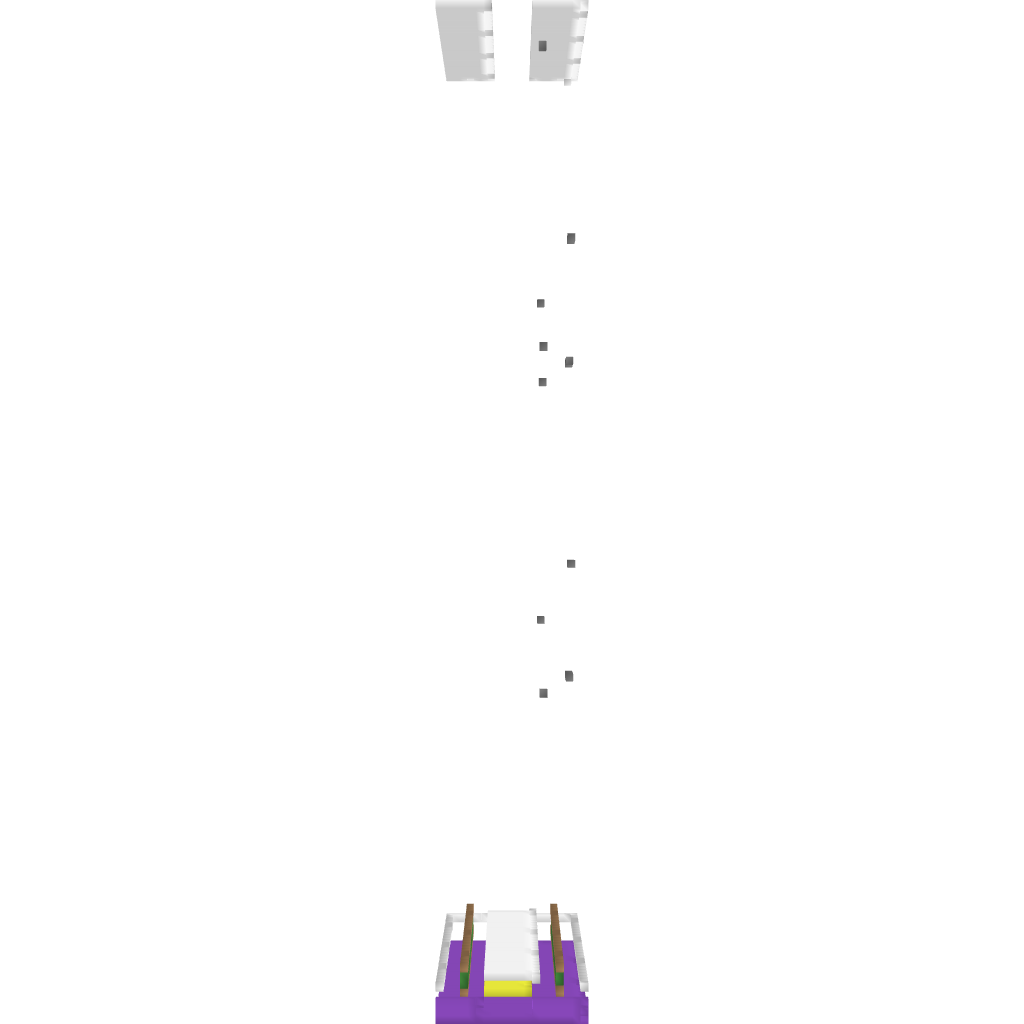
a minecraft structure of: CraftPimp ENDERMAN GRINDER !!! bad low quality